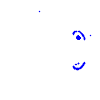
Particle: electron